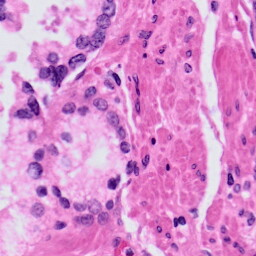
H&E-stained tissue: Prostate